Interaction volume radius: 10 \u00c5
Interaction volume height: 10 \u00c5
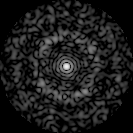
Disorder parameter: 0.8199